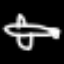
Label: airplane